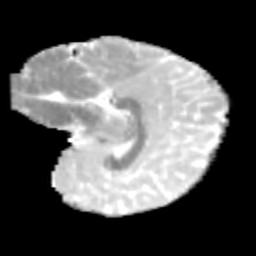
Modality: MD
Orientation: sagittal
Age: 9
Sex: female
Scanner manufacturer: siemens
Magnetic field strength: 3 T
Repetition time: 3.8 s
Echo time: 0.07 s